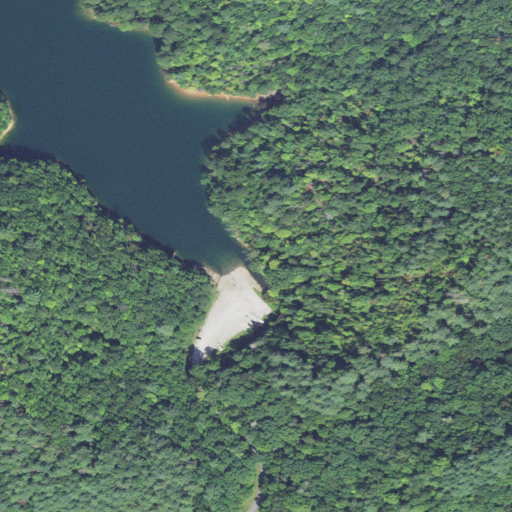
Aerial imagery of valley in North Carolina named Cable Cove containing mixed forest, evergreen forest, open water, deciduous forest, open development, grassland, medium intensity development, and low intensity development